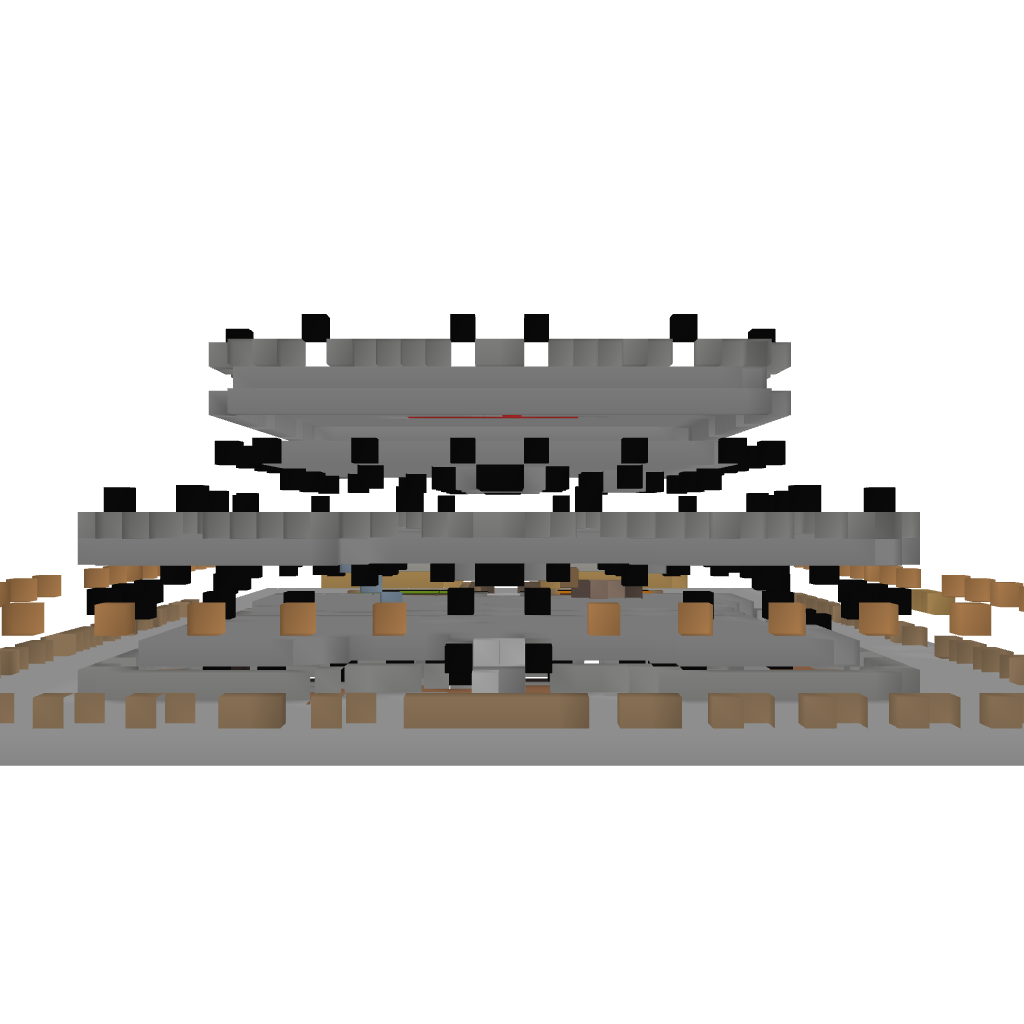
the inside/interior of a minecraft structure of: big castle house